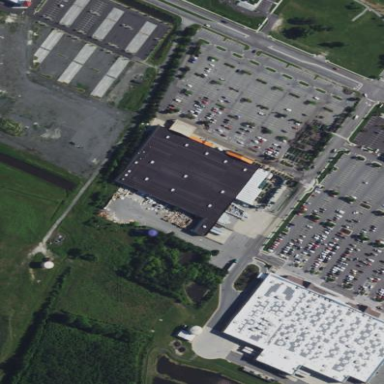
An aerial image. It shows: Commercial area.